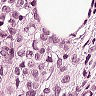
Metastatic tissue present: yes